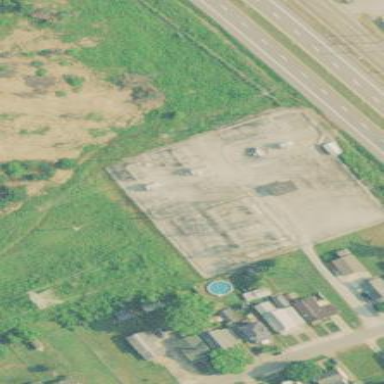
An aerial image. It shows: Power substation.